Interaction volume radius: 5 \u00c5
Interaction volume height: 15 \u00c5
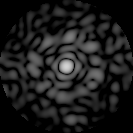
Disorder parameter: 0.8443